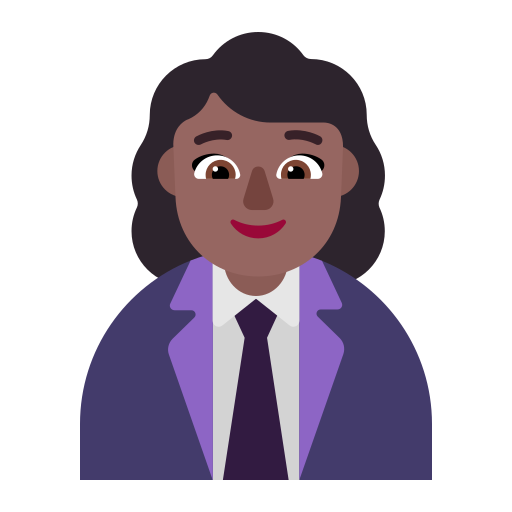
woman office worker flat  dark